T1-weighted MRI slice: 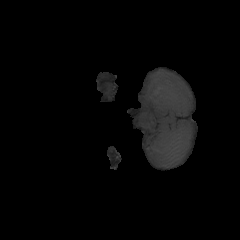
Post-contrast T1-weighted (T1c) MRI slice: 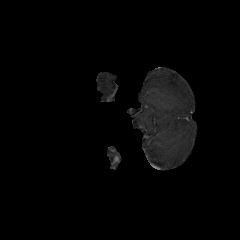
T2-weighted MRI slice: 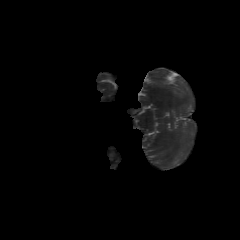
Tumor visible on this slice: no